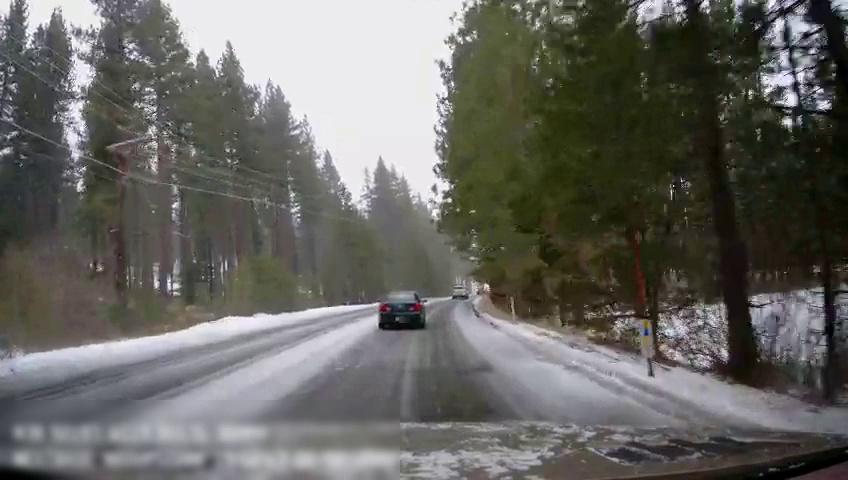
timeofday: Day
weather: Snowy
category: Drivable Space
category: Vehicles | SUV
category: Vehicles | Car
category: Lanes | Opposite Lane
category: Lanes | Current Lane